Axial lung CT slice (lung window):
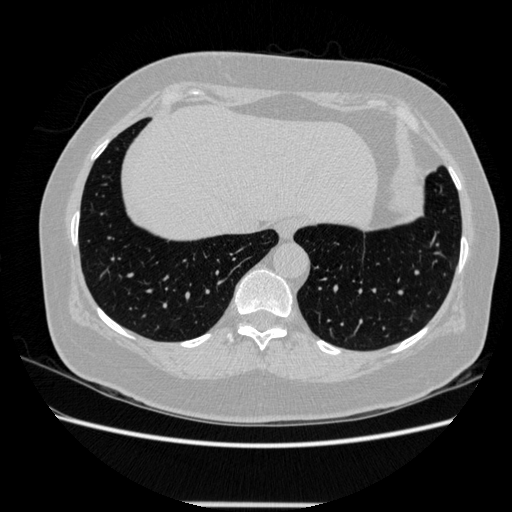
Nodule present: no